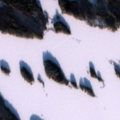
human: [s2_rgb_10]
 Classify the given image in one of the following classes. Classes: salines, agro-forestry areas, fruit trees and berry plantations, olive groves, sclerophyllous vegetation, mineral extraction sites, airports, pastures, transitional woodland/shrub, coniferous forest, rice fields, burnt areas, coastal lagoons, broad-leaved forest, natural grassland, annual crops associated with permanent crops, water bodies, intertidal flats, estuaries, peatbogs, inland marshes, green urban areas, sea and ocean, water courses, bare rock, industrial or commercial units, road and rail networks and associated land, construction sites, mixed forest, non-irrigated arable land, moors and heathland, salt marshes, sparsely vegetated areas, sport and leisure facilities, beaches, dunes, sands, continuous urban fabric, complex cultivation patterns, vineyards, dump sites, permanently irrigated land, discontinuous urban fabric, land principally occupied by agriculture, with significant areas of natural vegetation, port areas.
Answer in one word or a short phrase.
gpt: mixed forest, water bodies